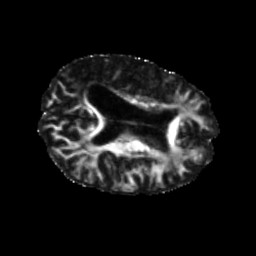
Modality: FA
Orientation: axial
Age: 69
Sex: female
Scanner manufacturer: siemens
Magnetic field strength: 3 T
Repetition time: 5.25 s
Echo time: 0.08 s